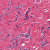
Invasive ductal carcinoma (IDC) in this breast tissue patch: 0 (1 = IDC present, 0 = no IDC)